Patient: sex M, age 47
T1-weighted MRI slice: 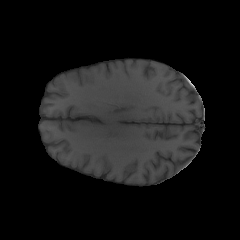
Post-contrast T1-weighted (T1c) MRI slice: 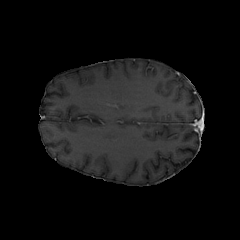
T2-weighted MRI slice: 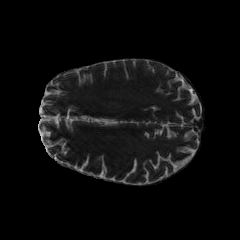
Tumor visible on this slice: no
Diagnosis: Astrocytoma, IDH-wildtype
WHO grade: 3